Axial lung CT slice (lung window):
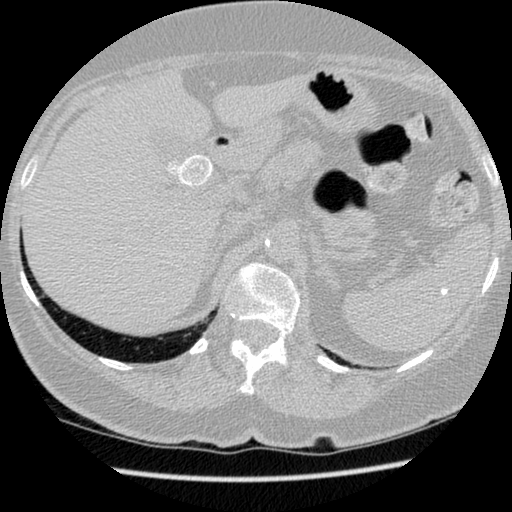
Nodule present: no